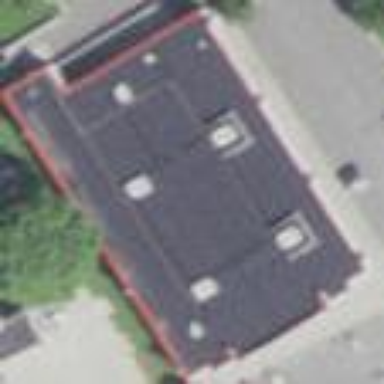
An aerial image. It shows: Building.